【题型】解答题　【知识点】立体几何　【难度】medium
如图，在长方体$ABCD-A_1B_1C_1D_1$中，$T$为$DD_1$上一点，已知$DT=2,AB=4,BC=2,AA_1=6$.

\vspace{1em}
\noindent (2) 求点$C_1$到平面$A_1TC$的距离.
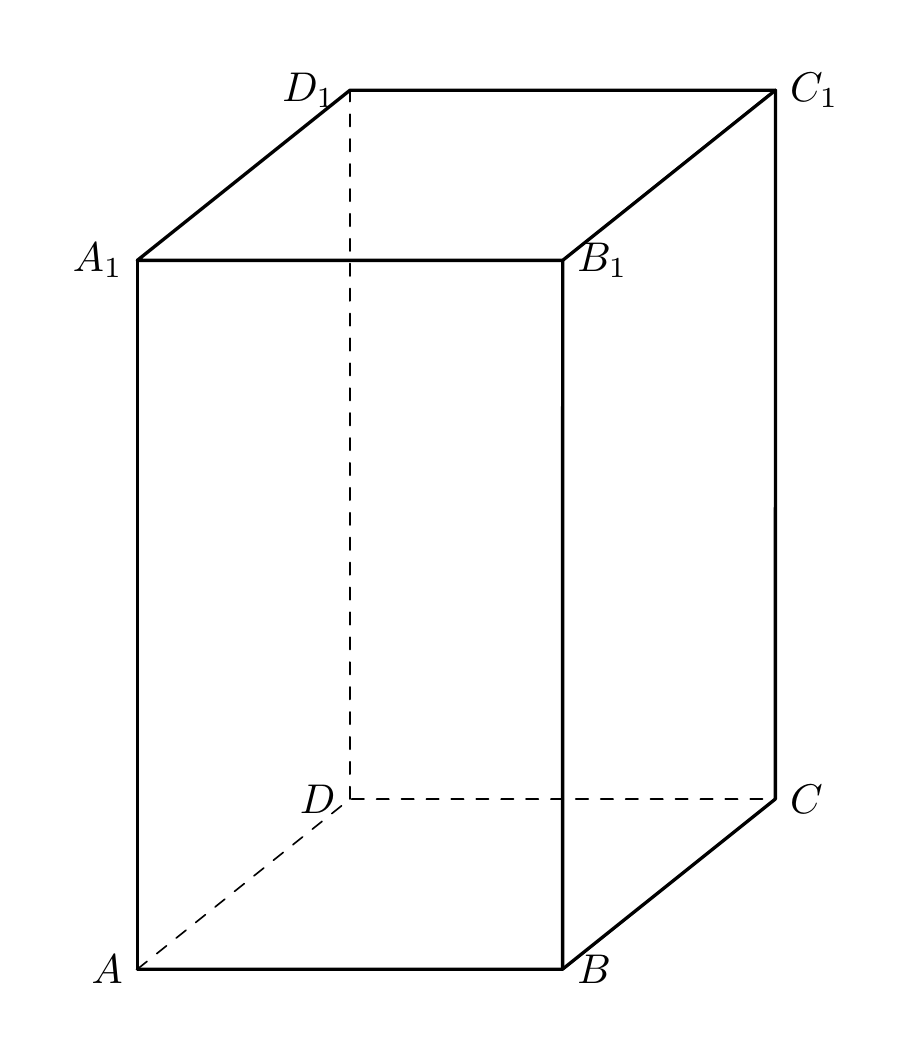
【解答】
\noindent 【答案】(1) $\arctan\frac{1}{2}$（或$\arcsin\frac{\sqrt{5}}{5}$）；(2) $\frac{4\sqrt{21}}{7}$.

\vspace{1em}
\noindent 【知识点】求点面距离、求线面角、线面角的向量求法、点到平面距离的向量求法

\vspace{1em}
\noindent 【解析】方法一（几何法）：

\noindent (1) 连结$TC$，由已知可得直线$TC$与平面$ABCD$所成的角即为$\angle TCD$，解三角形可求得直线$TC$与平面$ABCD$所成角的大小.

\noindent (2) 运用等体积法可求得点$C_1$到平面$A_1TC$的距离.

\vspace{0.5em}
\noindent 方法二（向量法）：

\noindent (1) 如图，以$D$为原点，$DA$、$DC$、$DD_1$分别为$x$、$y$、$z$轴，建立空间直角坐标系.

\noindent 运用线面角的向量求解方法可求得直线$TC$与平面$ABCD$所成角的大小.

\noindent (2) 由点到面的距离的向量方法可求得点$C_1$到平面$A_1TC$的距离.

\vspace{1em}
\noindent 【详解】方法一：

\noindent (1) 连结$TC$，在长方体$ABCD-A_1B_1C_1D_1$中，

\noindent 因为$DD_1\perp$平面$ABCD$，即$TD\perp$平面$ABCD$，所以直线$TC$与平面$ABCD$所成的角即为$\angle TCD$，

\noindent 在$Rt\triangle TCD$中，由$DT=2$，$CD=AB=4$，可得$\tan\angle TCD=\frac{DT}{CD}=\frac{1}{2}$，

\noindent 又$\angle TCD\in\left(0,\frac{\pi}{2}\right)$，故$\angle TCD=\arctan\frac{1}{2}$，

\noindent 所以直线$TC$与平面$ABCD$所成角的大小为$\arctan\frac{1}{2}$.

\vspace{0.5em}
\noindent (2) 由已知可得$A_1T=TC=2\sqrt{5}$，$A_1C=2\sqrt{14}$，

\noindent 所以$S_{\triangle A_1TC}=\frac{1}{2}\times 2\sqrt{14}\times\sqrt{6}=2\sqrt{21}$.又$S_{\triangle TCC_1}=\frac{1}{2}\times 6\times 4=12$.

\noindent 设点$C_1$到平面$A_1TC$的距离为$h$.在长方体$ABCD-A_1B_1C_1D_1$中，

\noindent 因为$A_1D_1\perp$平面$CDC_1D_1$，即$A_1D_1\perp$平面$TCC_1$，

\noindent 再由$V_{C_1-A_1TC}=V_{A_1-TCC_1}$得$\frac{1}{3}S_{\triangle A_1TC}\cdot h=\frac{1}{3}S_{\triangle TCC_1}\cdot A_1D_1$，

\noindent 所以，$h=\frac{S_{\triangle TCC_1}\cdot A_1D_1}{S_{\triangle A_1TC}}=\frac{12\times 2}{2\sqrt{21}}=\frac{4\sqrt{21}}{7}$.

\noindent 即点$C_1$到平面$A_1TC$的距离为$\frac{4\sqrt{21}}{7}$.

\vspace{1em}
\noindent 方法二：

\noindent (1) 如图，以$D$为原点，$DA$、$DC$、$DD_1$分别为$x$、$y$、$z$轴，建立空间直角坐标系.

\noindent 由已知可得$A(2,\ 0,\ 0)$、$B(2,\ 4,\ 0)$、$C(0,\ 4,\ 0)$、$D(0,\ 0,\ 0)$、$T(0,\ 0,\ 2)$，

\noindent 故$\overrightarrow{TC}=(0,4,-2)$，又平面$ABCD$的一个法向量$\vec{n}=(0,0,1)$，

\noindent 设直线$TC$与平面$ABCD$所成角的大小为$\theta$，

\noindent 则$\sin\theta=\frac{|\overrightarrow{TC}\cdot\vec{n}|}{|\overrightarrow{TC}|\cdot|\vec{n}|}=\frac{2}{\sqrt{4^2+(-2)^2}\cdot 1}=\frac{\sqrt{5}}{5}$，注意到$\theta\in\left[0,\frac{\pi}{2}\right]$，故$\theta=\arcsin\frac{\sqrt{5}}{5}$，

\noindent 所以直线$TC$与平面$ABCD$所成角的大小为$\arcsin\frac{\sqrt{5}}{5}$.

\noindent (2) 注意到$C_1(0,\ 4,\ 6)$，$A_1(2,\ 0,\ 6)$，及$T(0,\ 0,\ 2)$，$C(0,\ 4,\ 0)$，

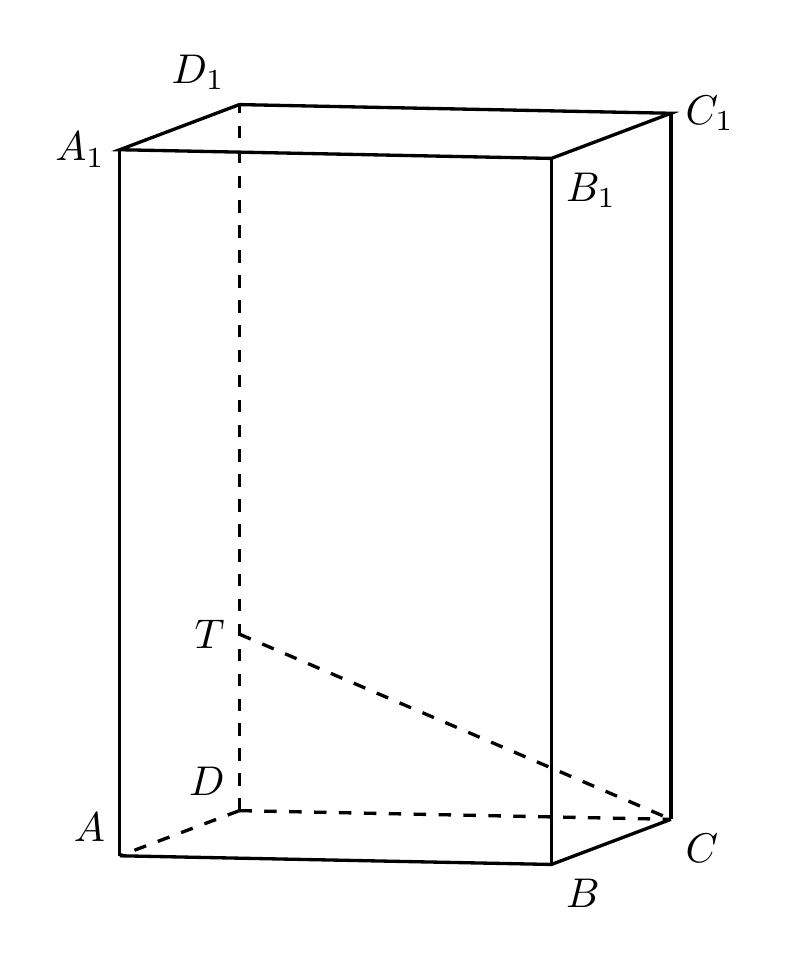
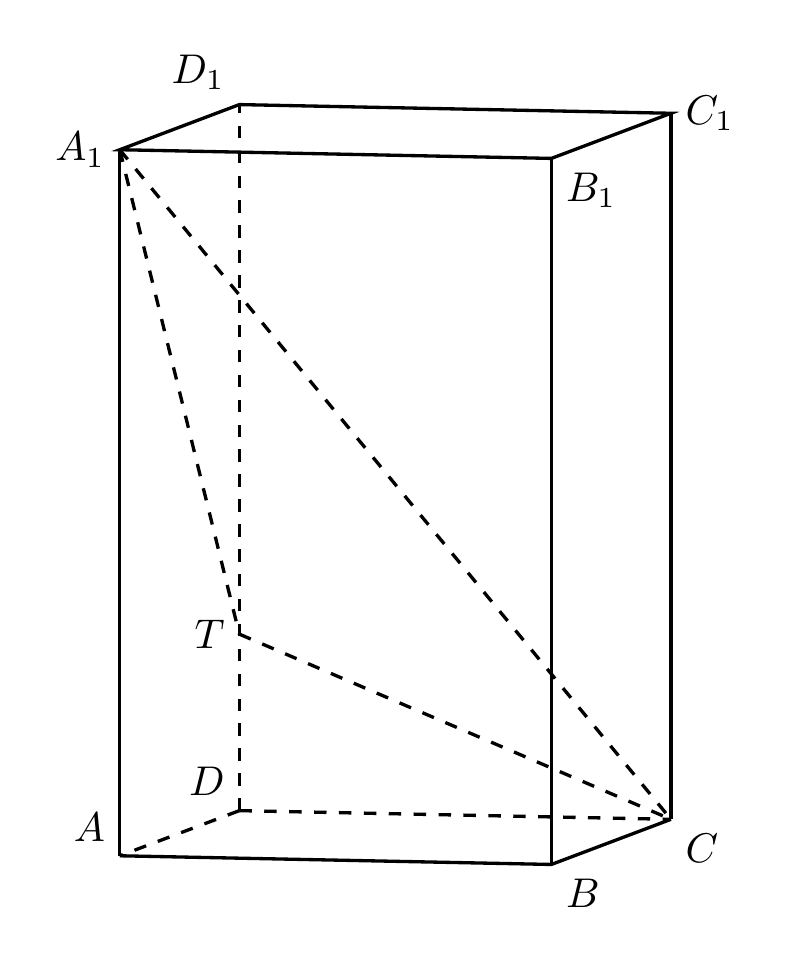
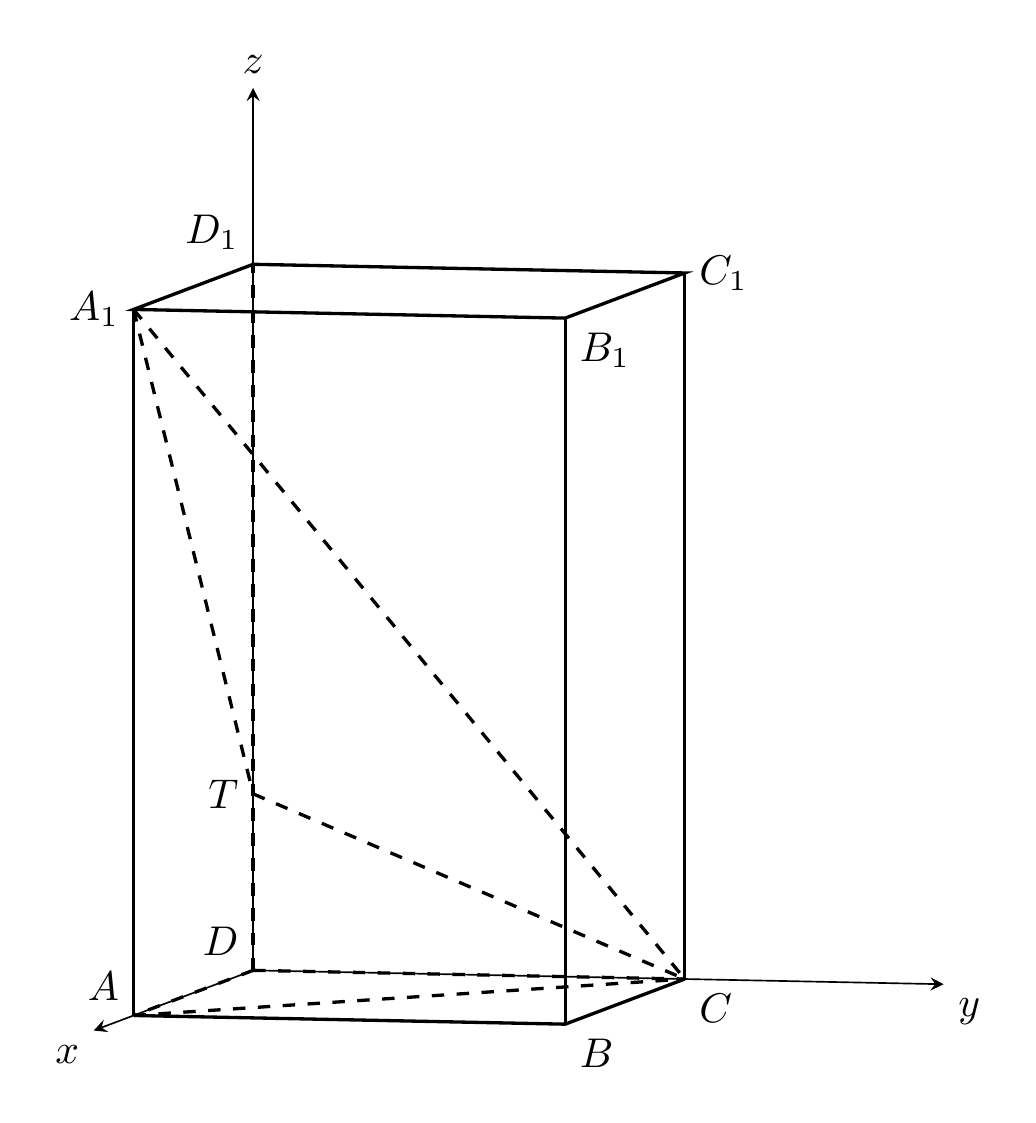